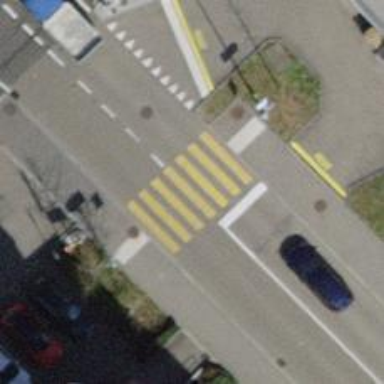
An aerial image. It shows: Zebra crossing on the road.